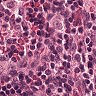
Metastatic tissue present: no